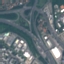
Label: Highway